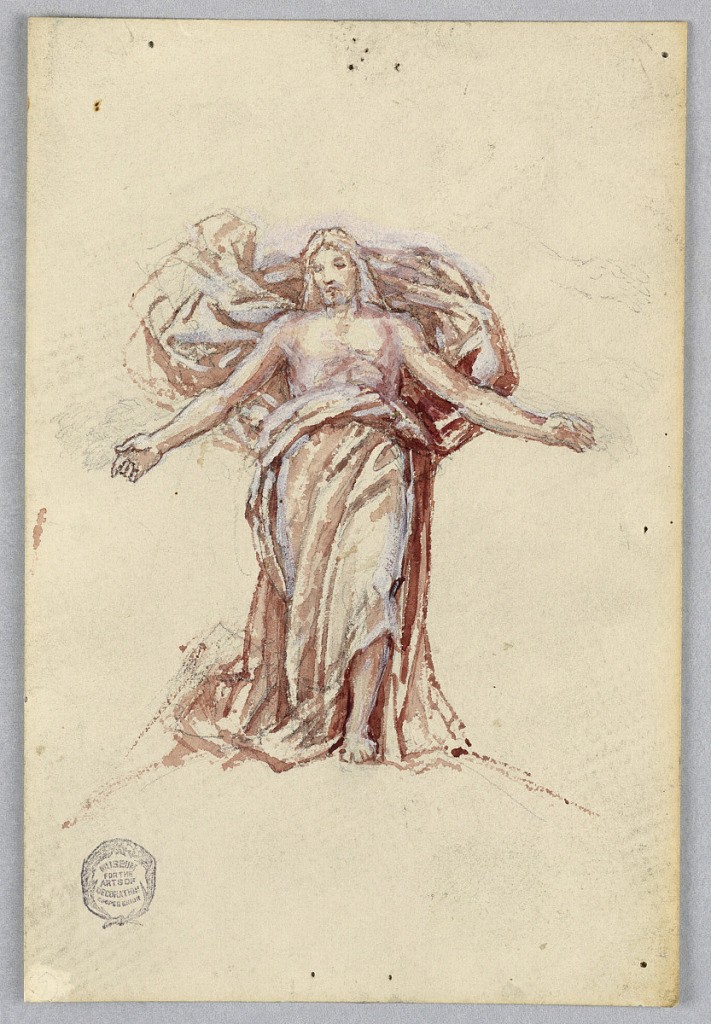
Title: Study for Christ, Chancel of St. Bartholomew, New York
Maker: Francis Augustus Lathrop, American, 1849–1909
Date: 1893–94
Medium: Brush and purple watercolor, white gouache, graphite on paper
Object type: Drawing
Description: Sketch for Christ in the painting in the chancel of St. Bartholomew, New York City. Christ is shown with arms extended, head lowered, and bare chest. The upper part of the wrapper serves as a backdrop for the torso. Several slight pencil sketches for the hands.